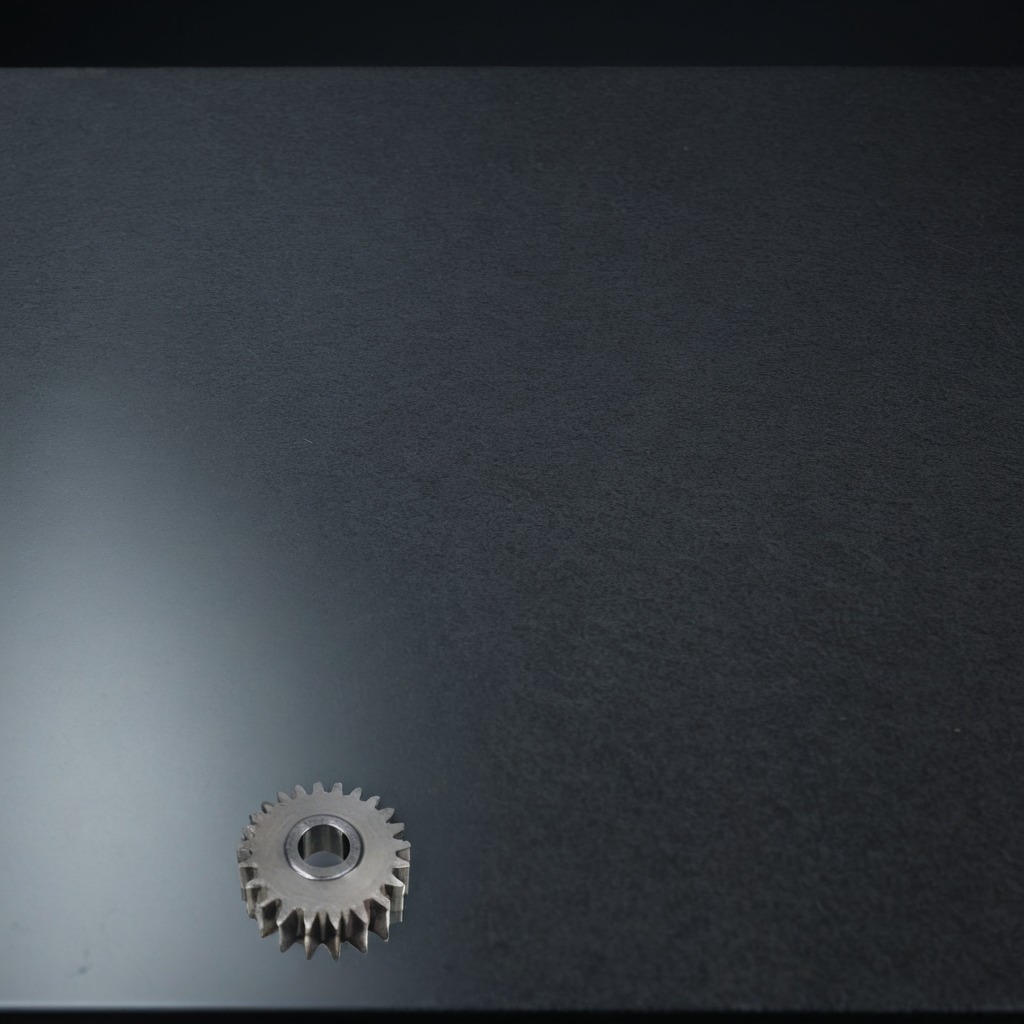
A steel gear with teeth is lying on a clean granite table inside a workshop at night dim ambient light soft shadows worn but